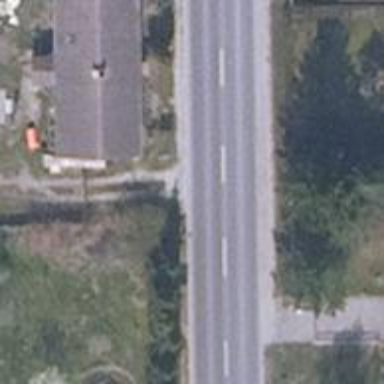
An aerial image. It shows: Primary road with asphalt surface.